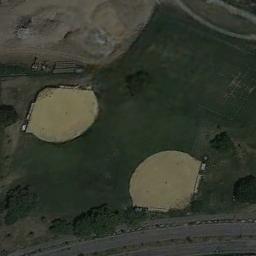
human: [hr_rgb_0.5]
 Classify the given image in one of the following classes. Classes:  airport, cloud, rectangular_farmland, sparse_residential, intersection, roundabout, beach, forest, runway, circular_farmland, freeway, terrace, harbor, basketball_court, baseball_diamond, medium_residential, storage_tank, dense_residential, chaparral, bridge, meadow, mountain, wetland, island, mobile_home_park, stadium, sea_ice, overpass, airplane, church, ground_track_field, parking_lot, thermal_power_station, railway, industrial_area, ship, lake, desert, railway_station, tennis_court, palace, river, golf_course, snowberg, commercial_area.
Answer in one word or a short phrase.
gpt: baseball_diamond